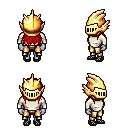
a pixel art fantasy rpg character, female body template, dark elf, purple skin, white long-sleeve shirt, gold greaves, red unkempt hairstyle, gold helm, ghillies, four views (front, back, left, right), 2x2 character sprite sheet, small pixel art, hard edges, no anti-aliasing